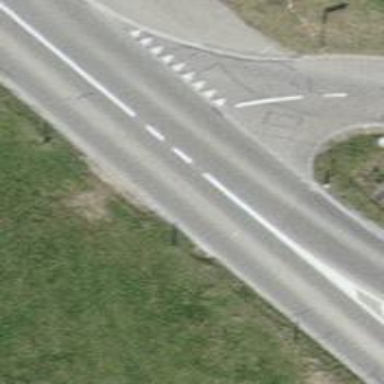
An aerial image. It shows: Primary road with asphalt surface and no sidewalk.